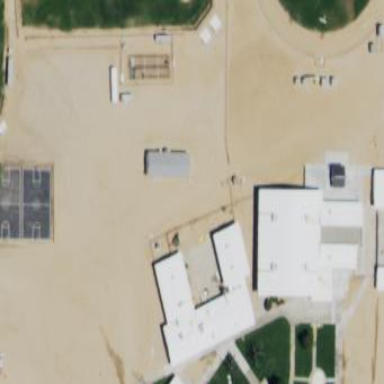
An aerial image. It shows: School building.